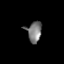
Tissue: prostate
Cell type: Myeloid cells
Senescence score: 0.7026
Nuclear area (px): 301
Mean DAPI intensity: 120.103